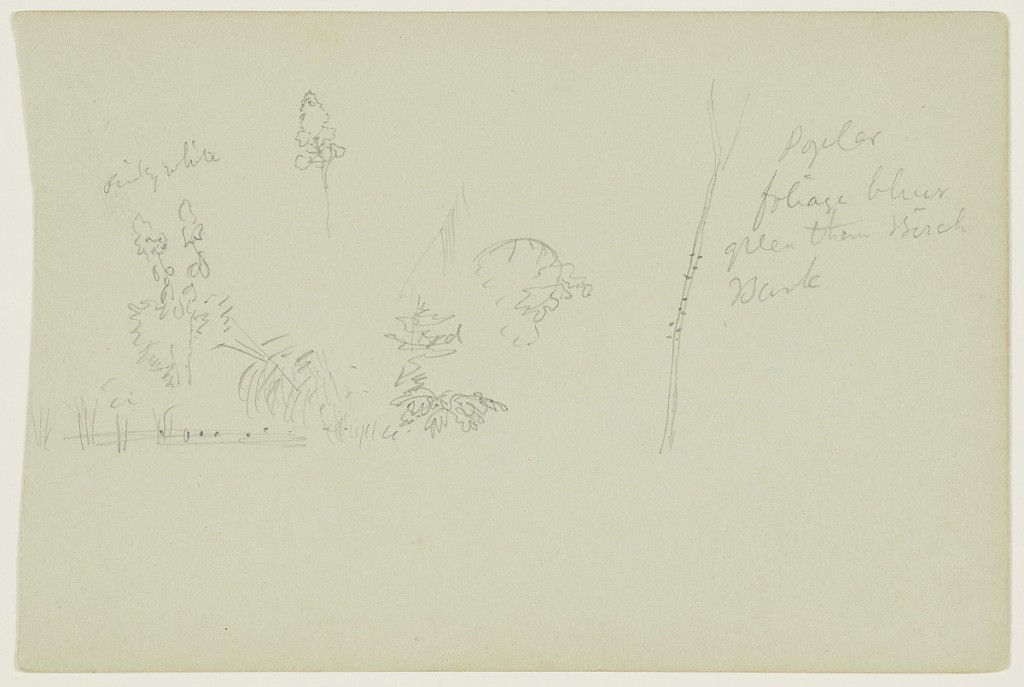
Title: Plant Sketches with Poplar Tree
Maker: Frederic Edwin Church, American, 1826–1900
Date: possibly 1856
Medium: Graphite on gray-green wove paper
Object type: Drawing
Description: Botanical sketches showing a view of the thin trunk of a poplar tree, which splits into two boughs, at right, and five sketches of other plants and mixed vegetation at left.